Aerial crown-view tile of a tropical tree (Barro Colorado Island, Panama), acquired 20250217:
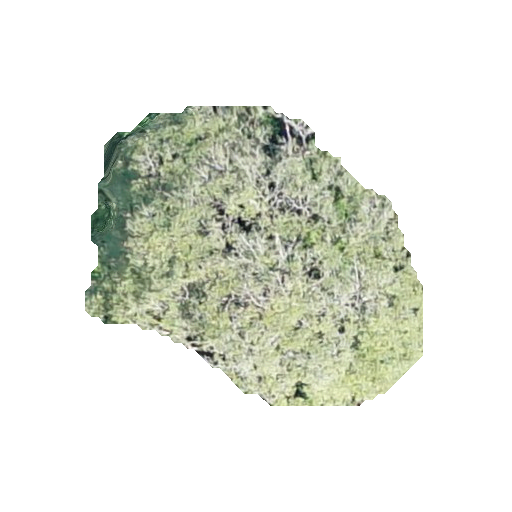
Species: Tabebuia rosea
GBIF accepted scientific name: Tabebuia rosea
Crown area: 109.579 m²